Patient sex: M
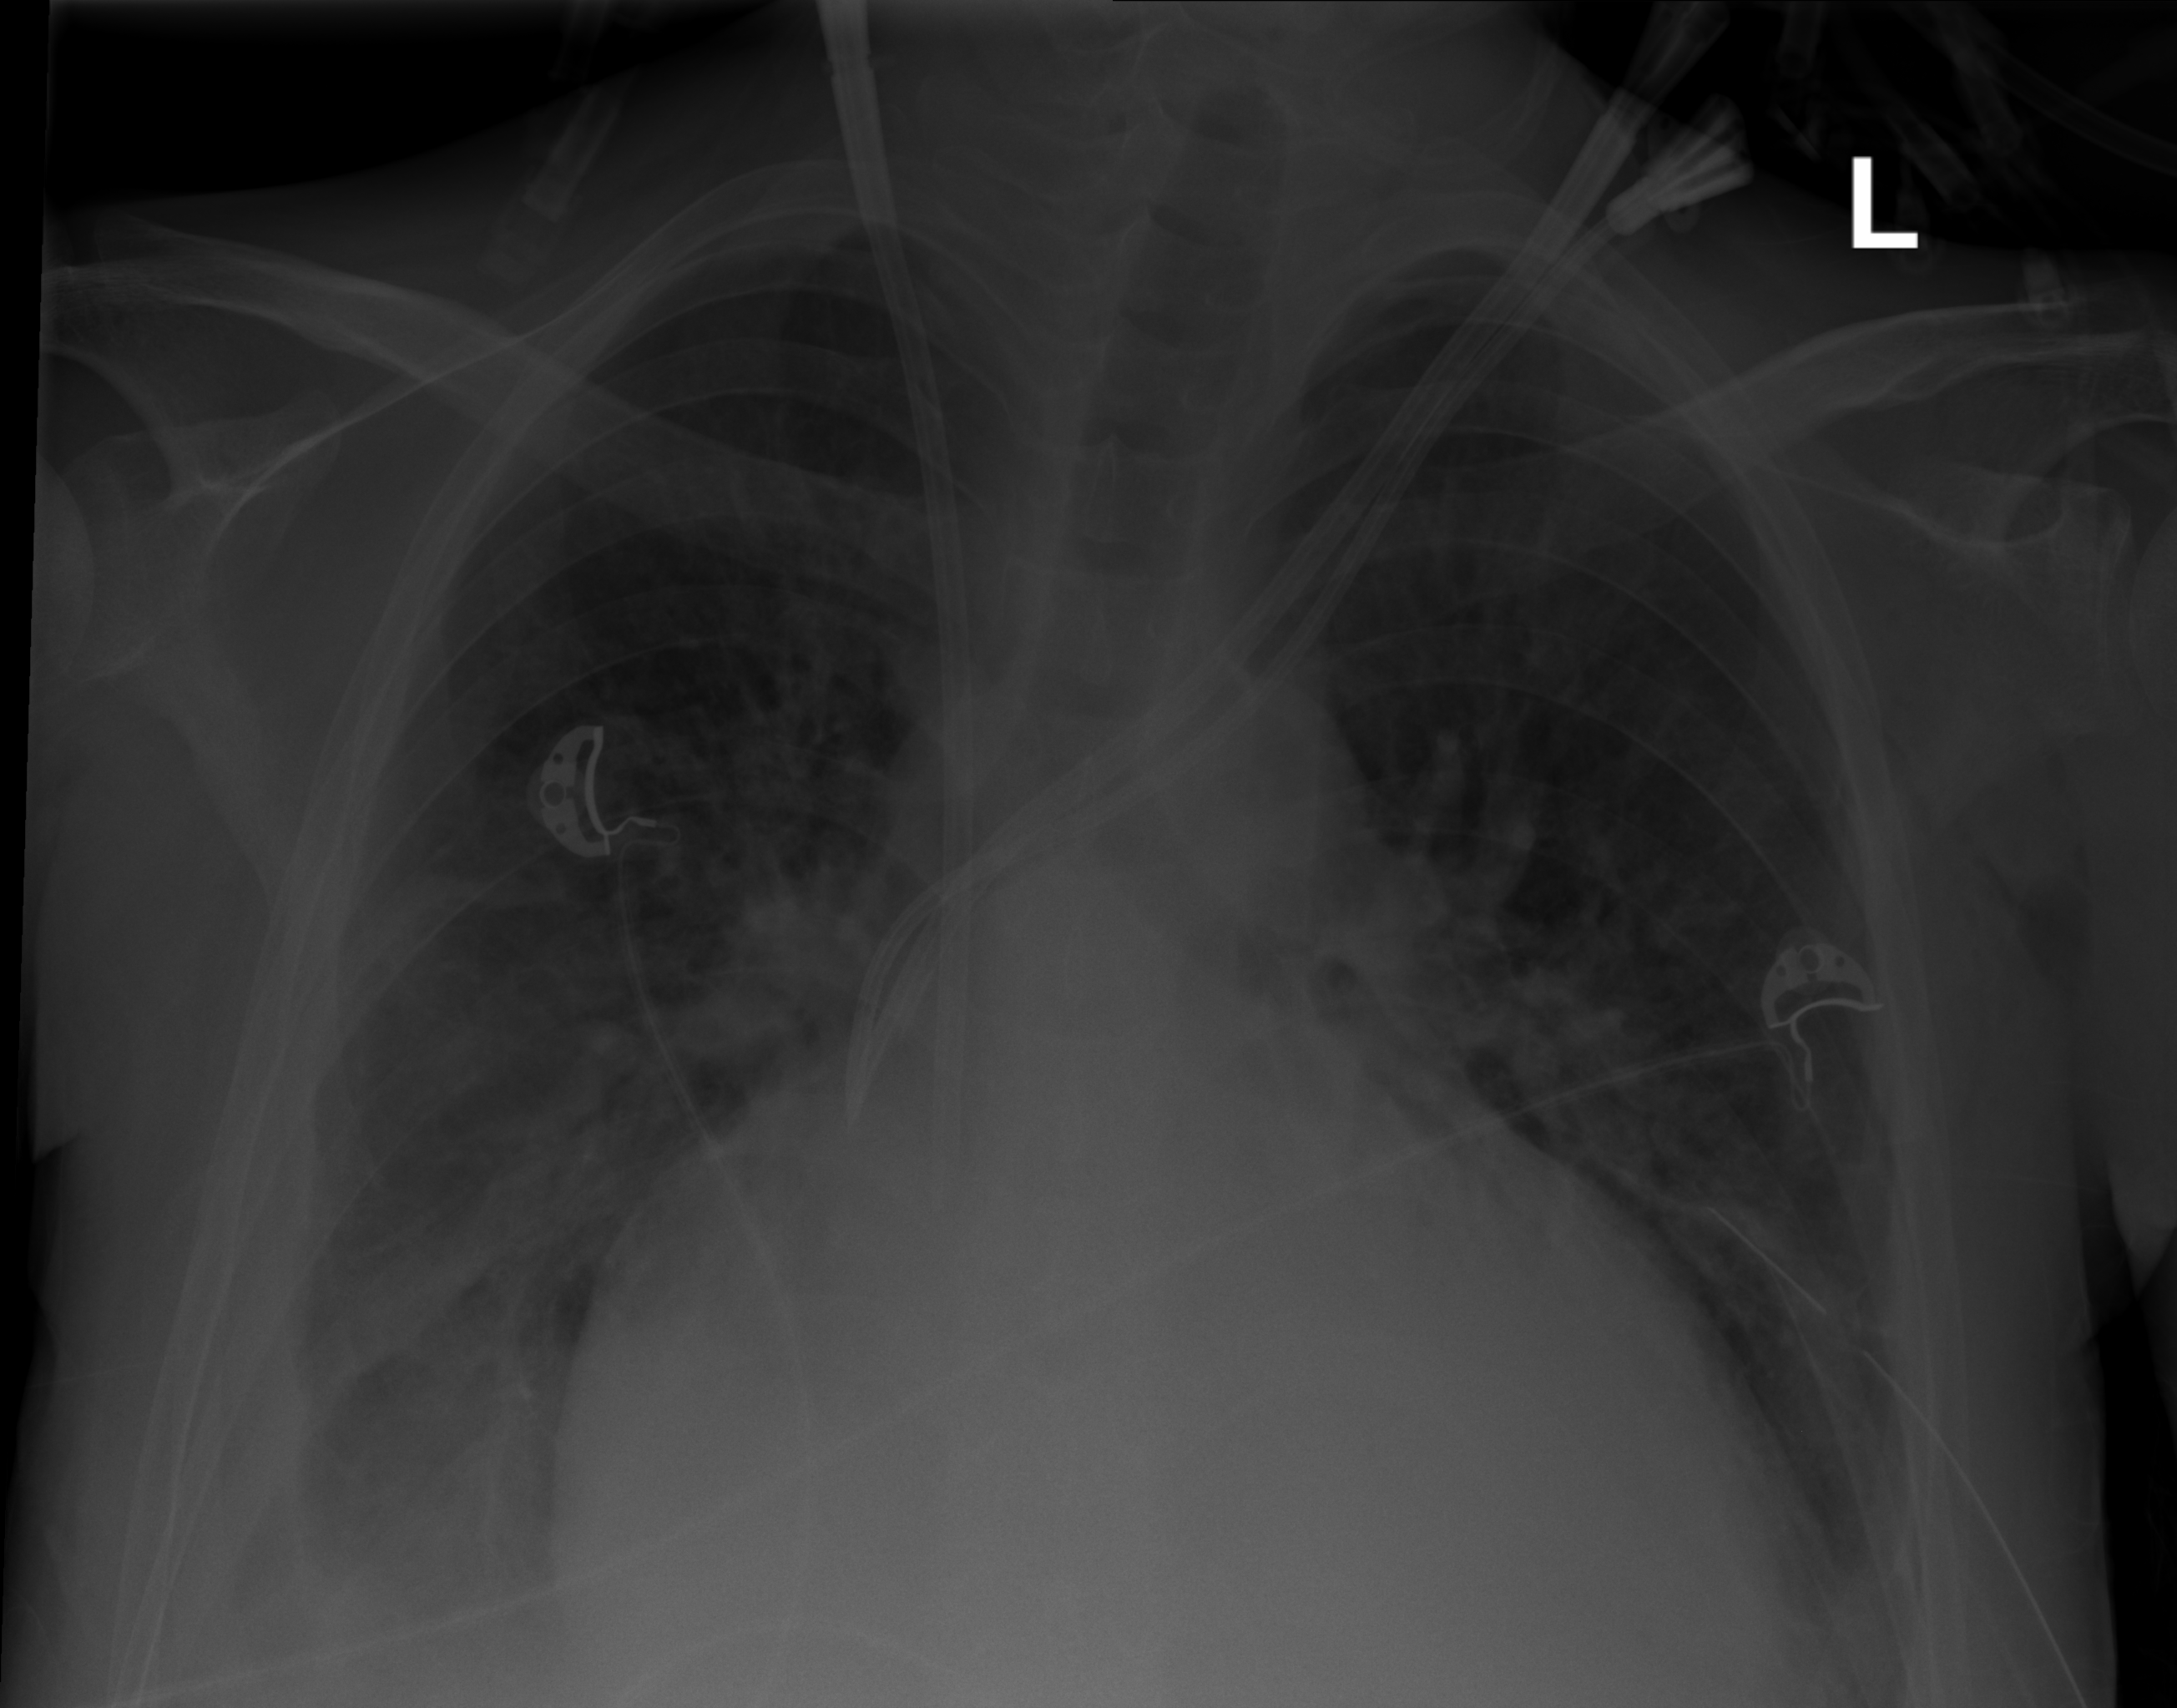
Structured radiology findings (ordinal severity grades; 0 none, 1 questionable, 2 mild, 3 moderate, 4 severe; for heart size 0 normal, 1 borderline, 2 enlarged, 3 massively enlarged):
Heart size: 3
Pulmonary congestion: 2
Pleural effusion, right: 3
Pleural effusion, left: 2
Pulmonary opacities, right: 3
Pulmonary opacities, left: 2
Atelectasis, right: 3
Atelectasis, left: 2